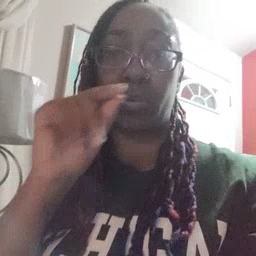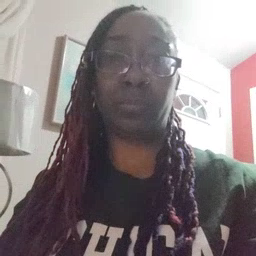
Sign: bird